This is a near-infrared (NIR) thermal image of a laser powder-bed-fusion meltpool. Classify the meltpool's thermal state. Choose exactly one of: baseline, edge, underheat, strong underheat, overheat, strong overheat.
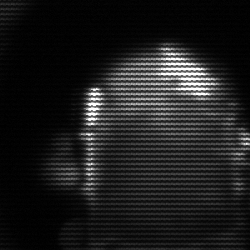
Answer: baseline